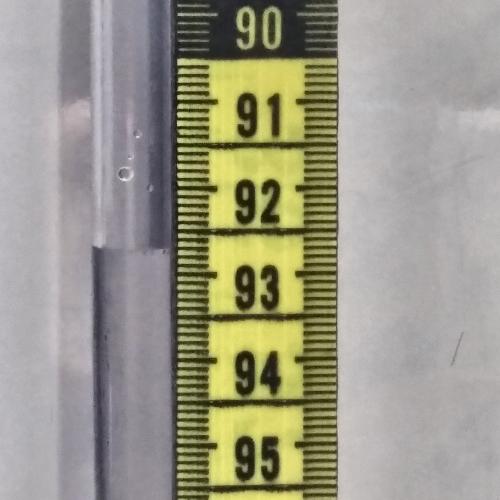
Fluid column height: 92.7 cm